Field crop: maize
Growth stage: 2
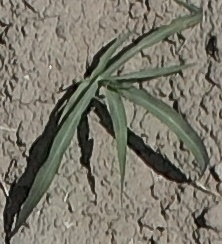
Species: sorghum